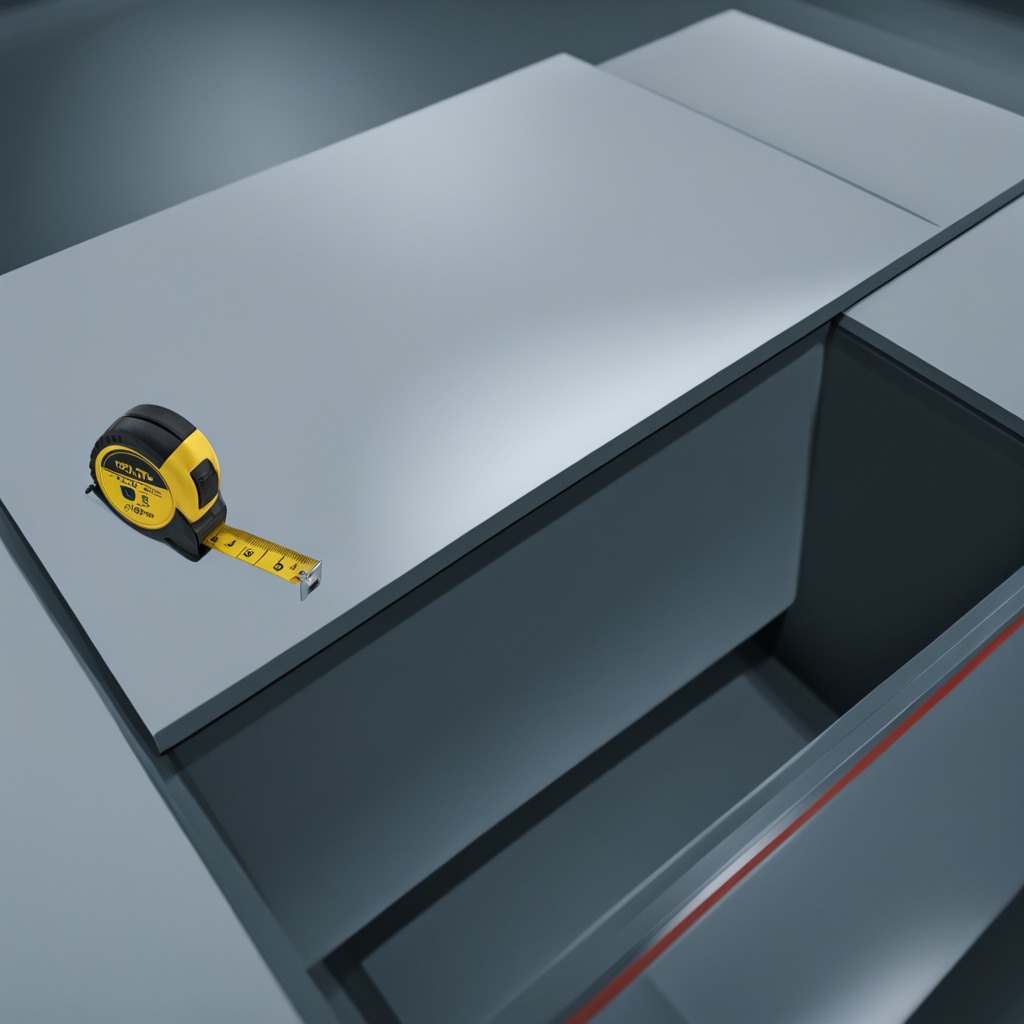
A measuring tape is lying on a toolbox surface in an airplane hangar workshop 8K.